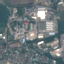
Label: Industrial